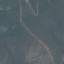
Land use / land cover: HerbaceousVegetation